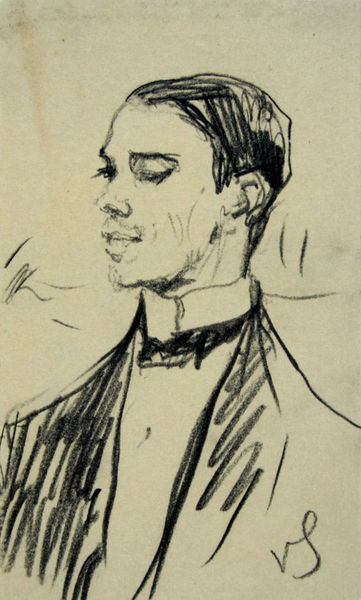
Titel: Portrait of Vaslav Nijinsky
Künstler: Valentin Serov
Standort: St. Petersburg
Institution: Staatliches Museum Theater und Musik
Schlagwörter: dunkel, mann, impressionismus, schwarz, skizze, zeichnung, anzug, kragen, herr, porträt, signatur, haare, realismus, vornehm, papier, frack, edel, junge, fliege, kohle, schraffur, strich, bleistift, seriös, oberlippenbart, sacko, hellhäutig, 20. jahrhundert